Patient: sex F, age 63
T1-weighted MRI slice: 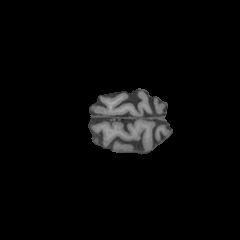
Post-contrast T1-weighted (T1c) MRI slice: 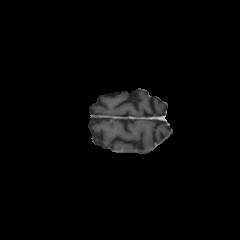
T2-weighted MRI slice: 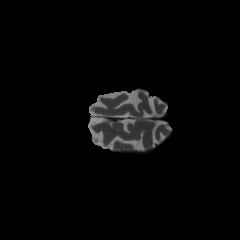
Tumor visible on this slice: no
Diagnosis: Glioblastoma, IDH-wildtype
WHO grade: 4